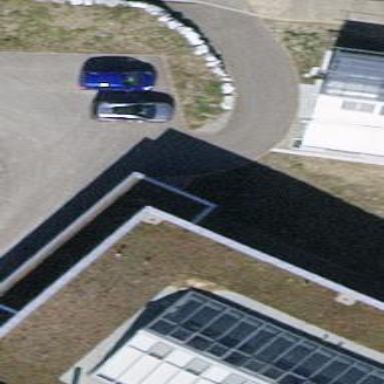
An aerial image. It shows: Commercial building with flat roof.